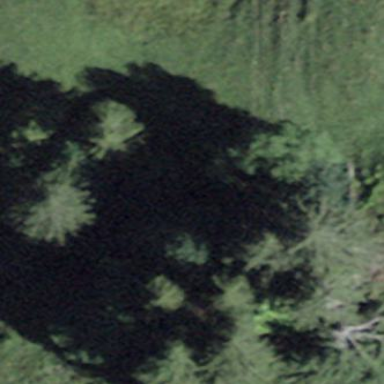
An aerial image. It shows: Forest area.